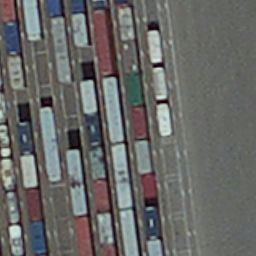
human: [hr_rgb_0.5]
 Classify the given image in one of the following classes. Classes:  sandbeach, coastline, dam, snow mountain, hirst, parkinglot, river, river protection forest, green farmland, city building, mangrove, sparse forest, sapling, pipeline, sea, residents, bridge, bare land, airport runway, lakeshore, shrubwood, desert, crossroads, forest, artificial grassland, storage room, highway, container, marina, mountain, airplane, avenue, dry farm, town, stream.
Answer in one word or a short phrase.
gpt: container